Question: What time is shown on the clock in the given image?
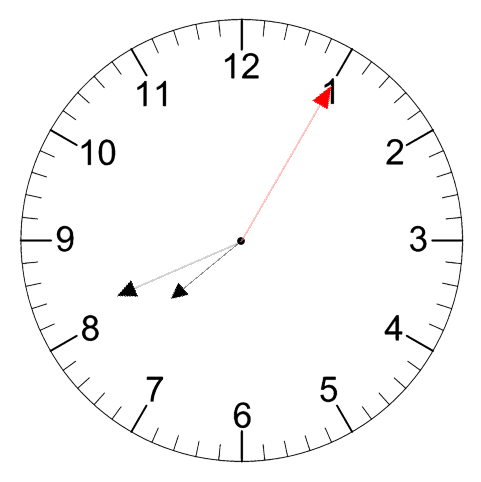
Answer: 07:41:05